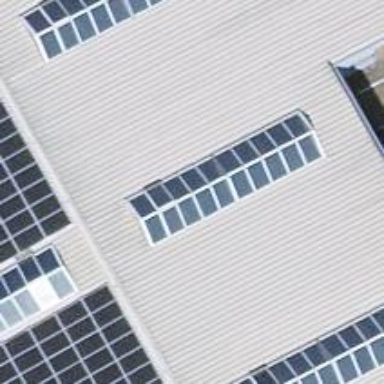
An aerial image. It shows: Solar photovoltaic panel generator.